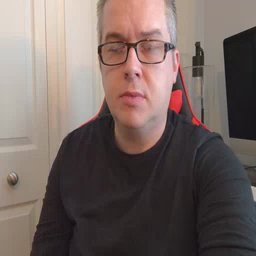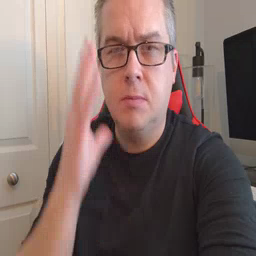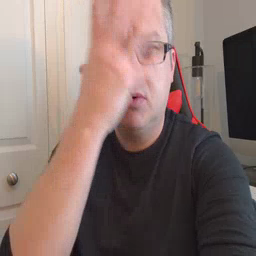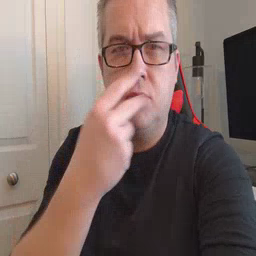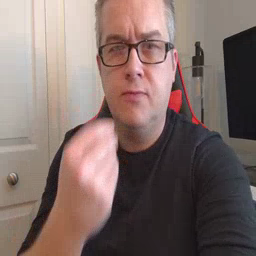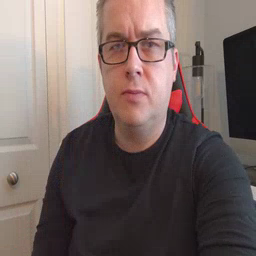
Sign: pretty